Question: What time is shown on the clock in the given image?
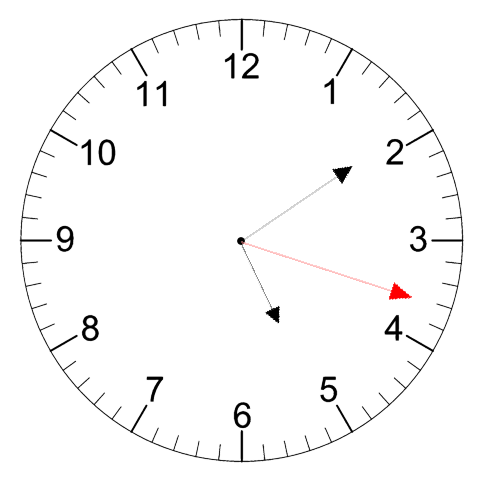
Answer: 05:09:18